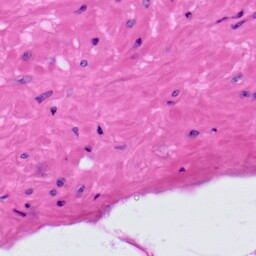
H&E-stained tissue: Prostate